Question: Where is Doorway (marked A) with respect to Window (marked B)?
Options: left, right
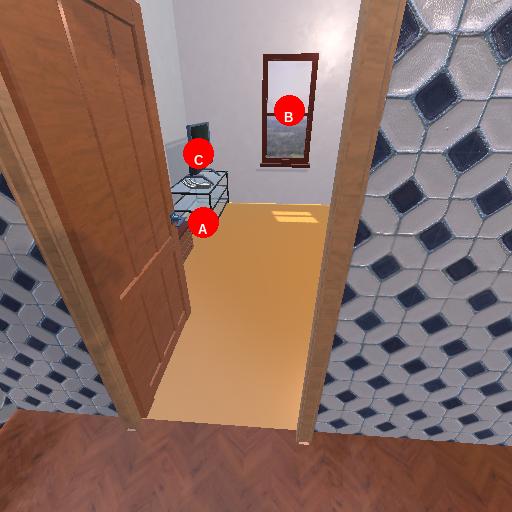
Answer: left